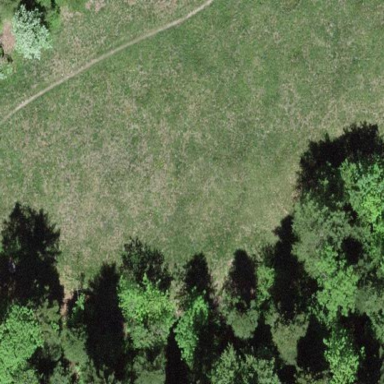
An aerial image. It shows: Beautiful meadow.